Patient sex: F
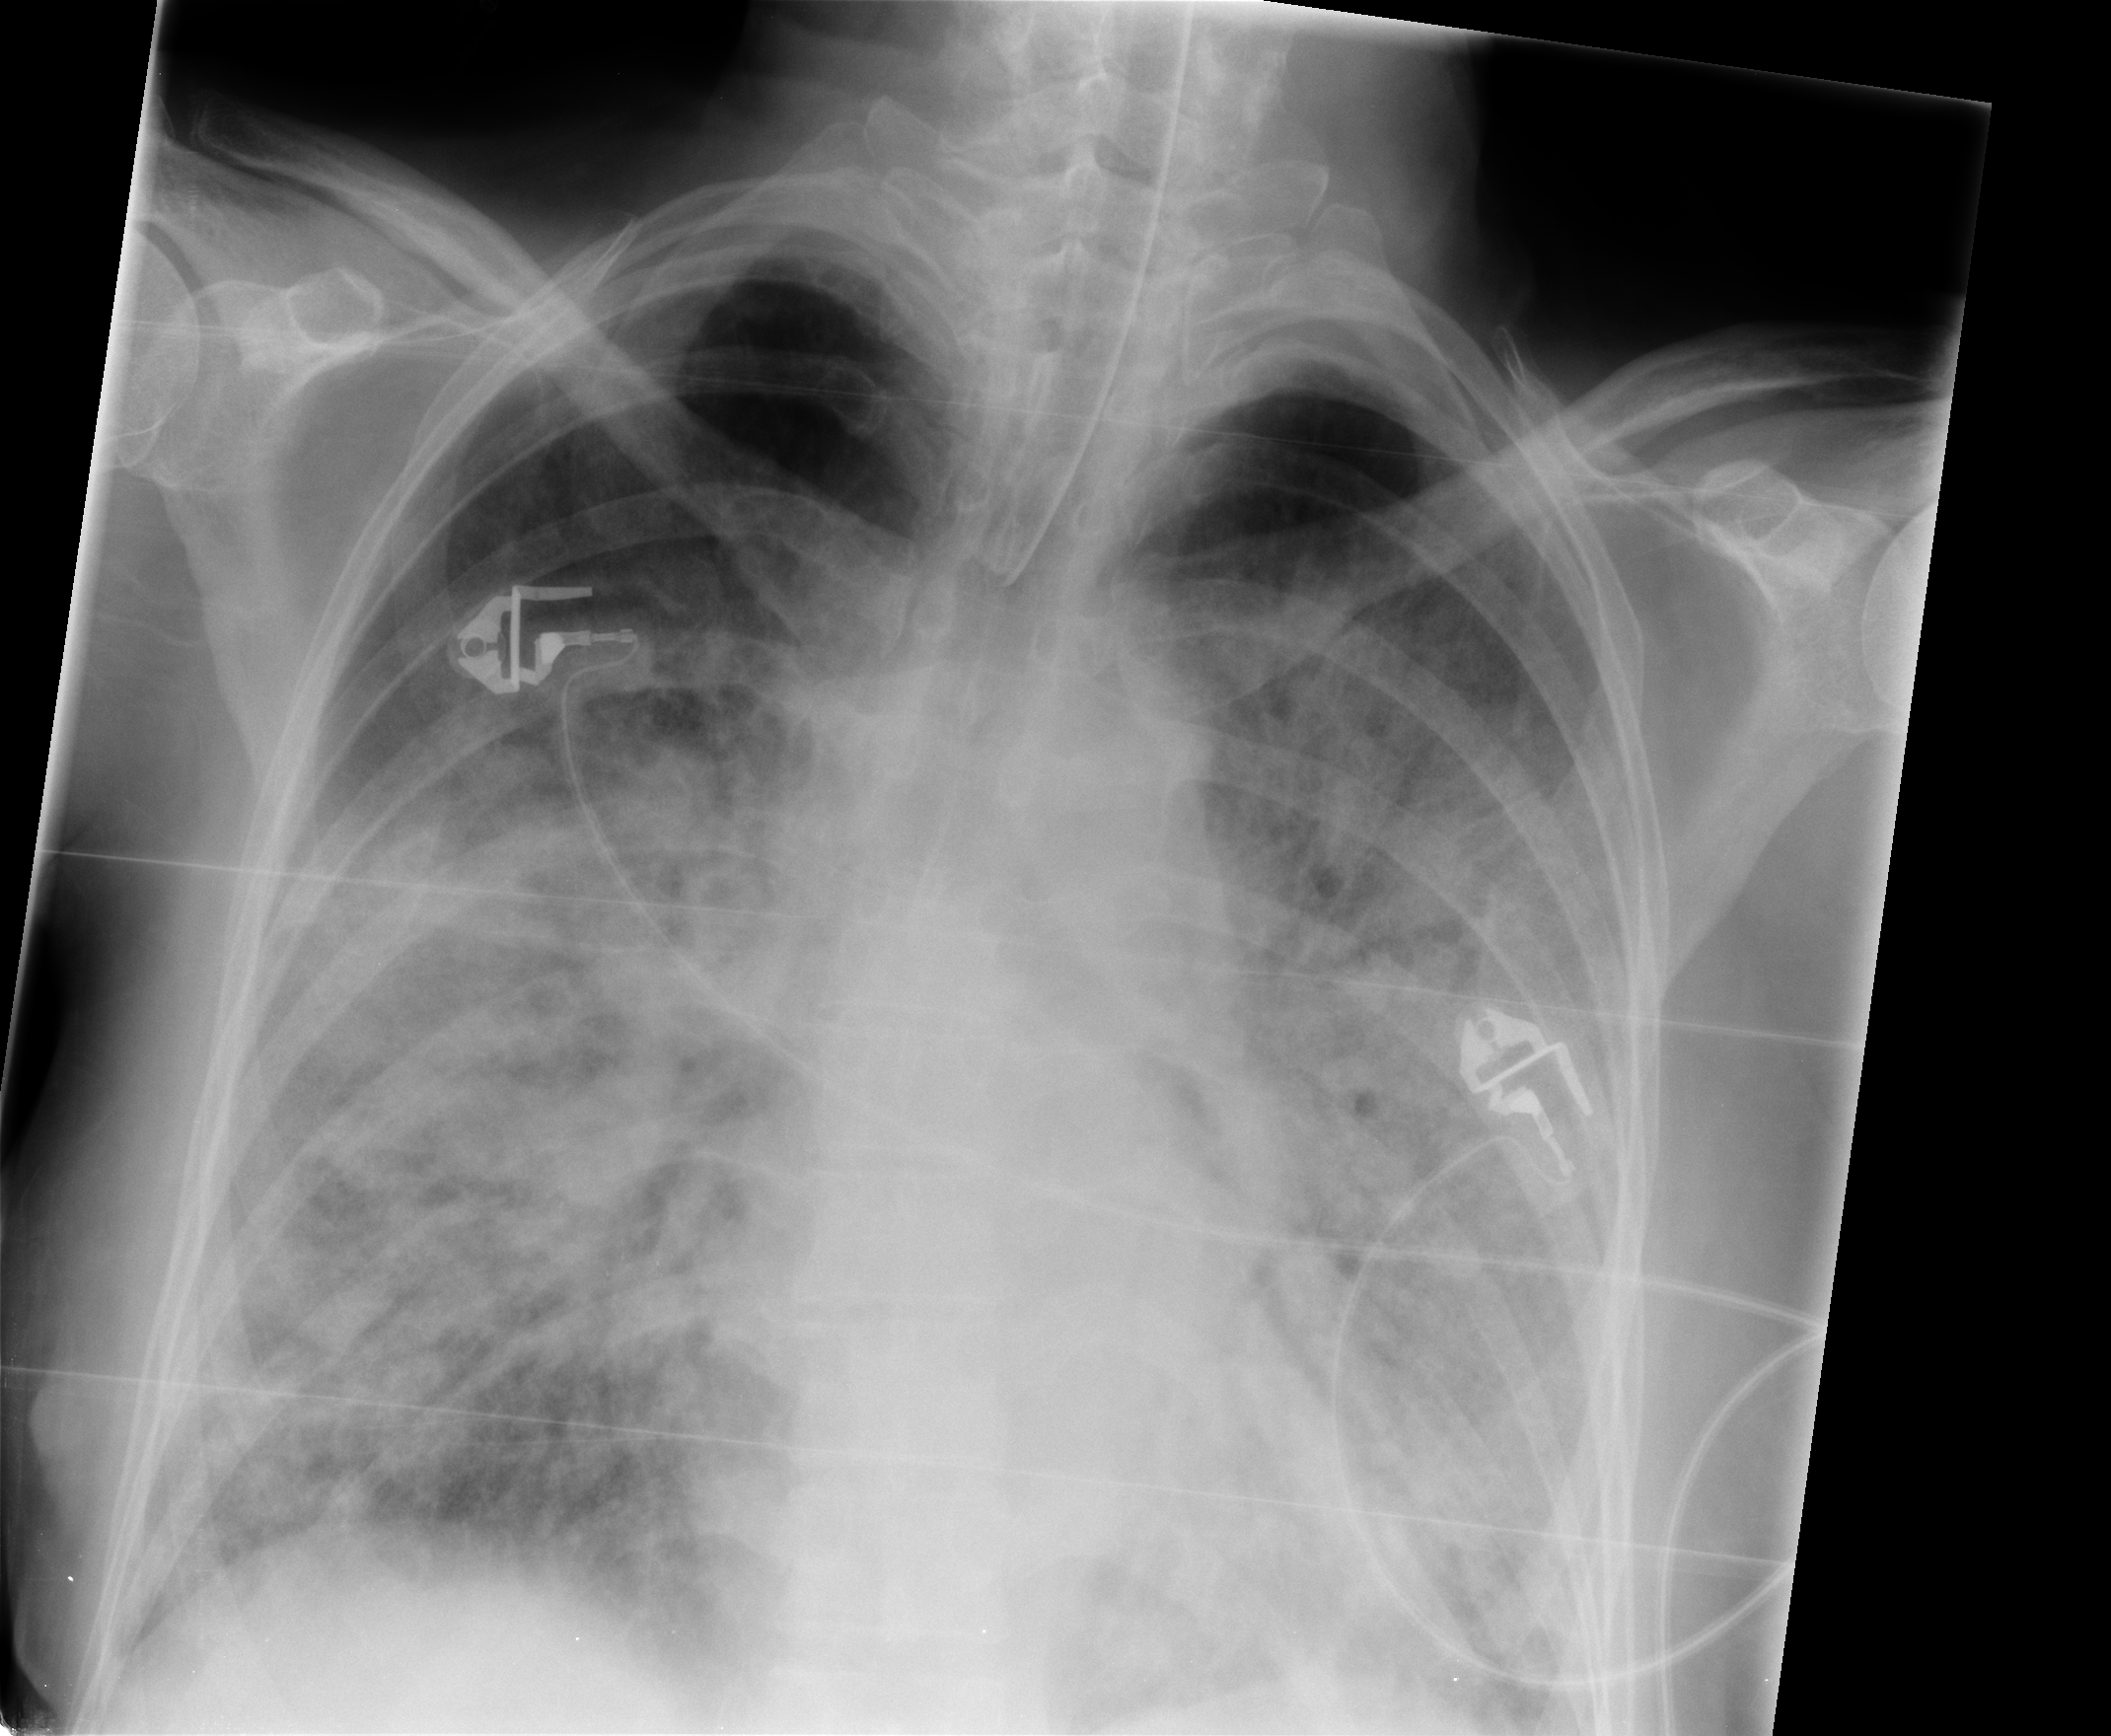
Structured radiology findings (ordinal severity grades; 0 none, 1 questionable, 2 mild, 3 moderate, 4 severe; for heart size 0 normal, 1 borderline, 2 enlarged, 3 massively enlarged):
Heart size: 0
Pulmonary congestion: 0
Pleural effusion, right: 0
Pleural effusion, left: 0
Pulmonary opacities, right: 4
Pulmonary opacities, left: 4
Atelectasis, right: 3
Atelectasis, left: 3